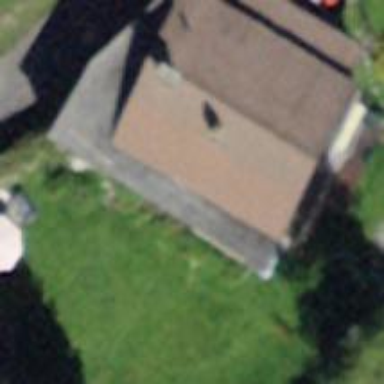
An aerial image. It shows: Building with tile roof.